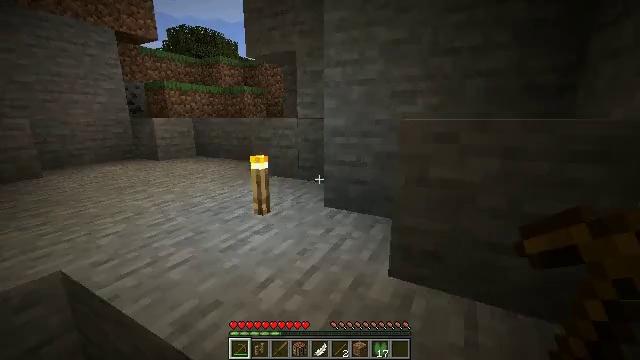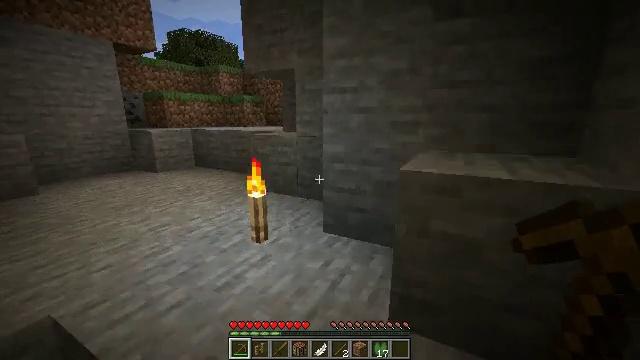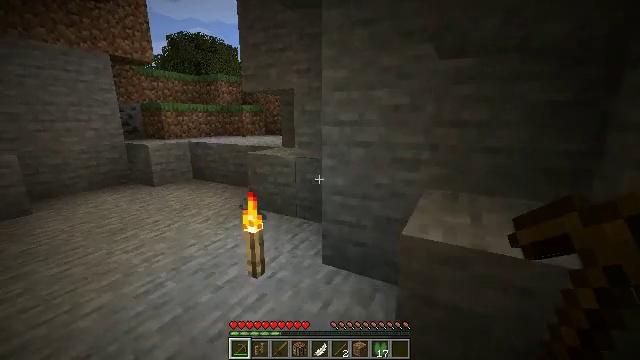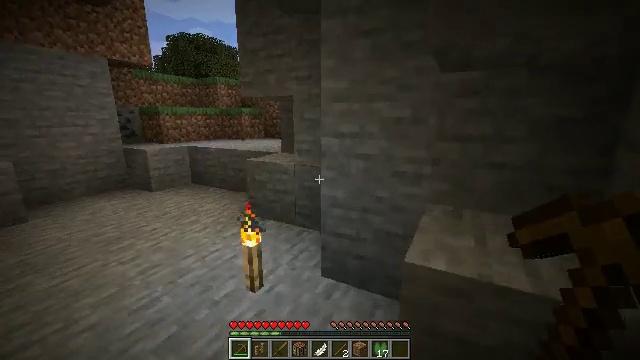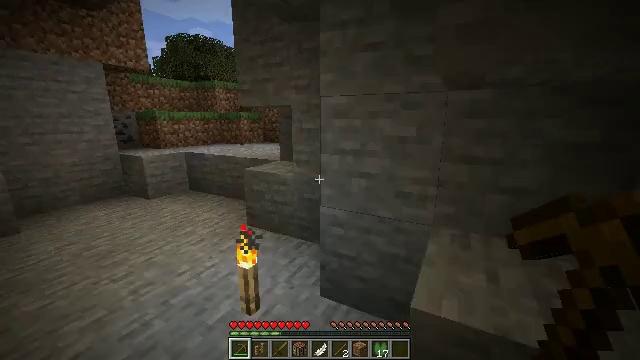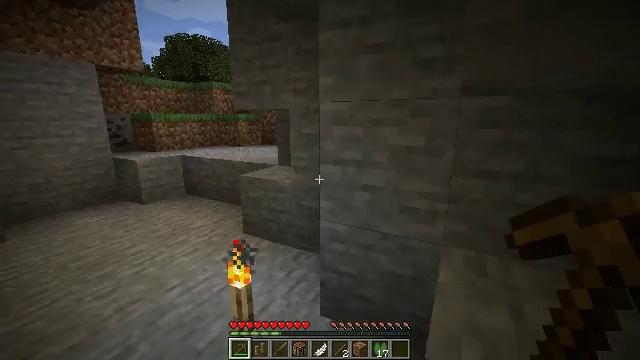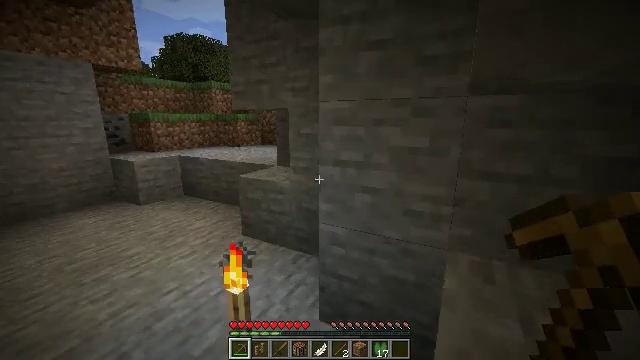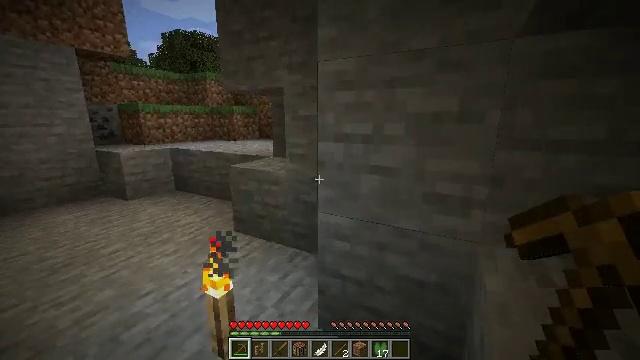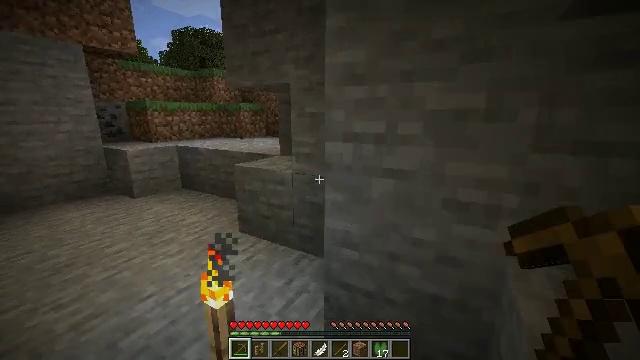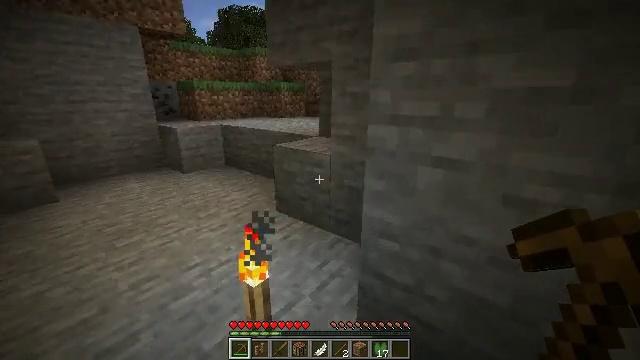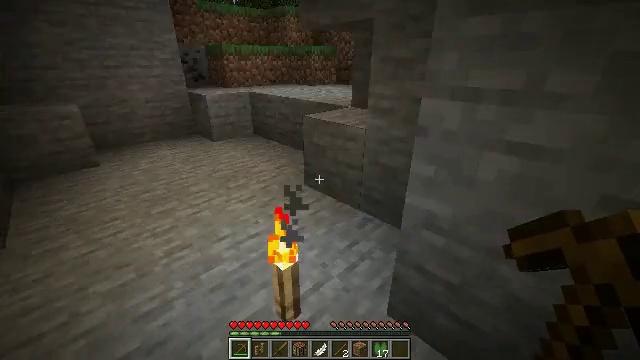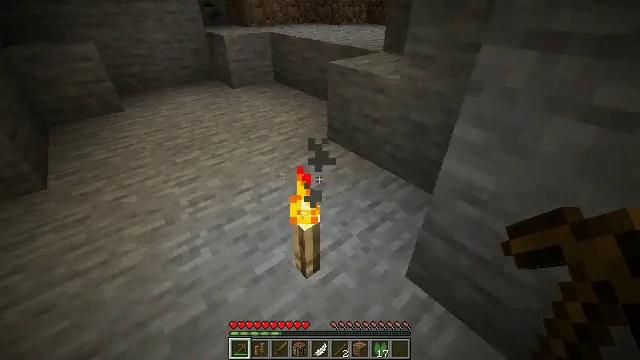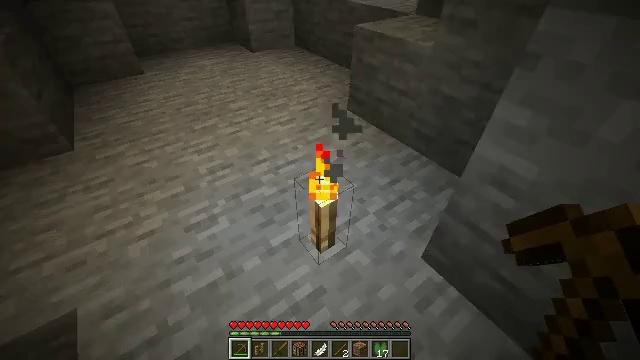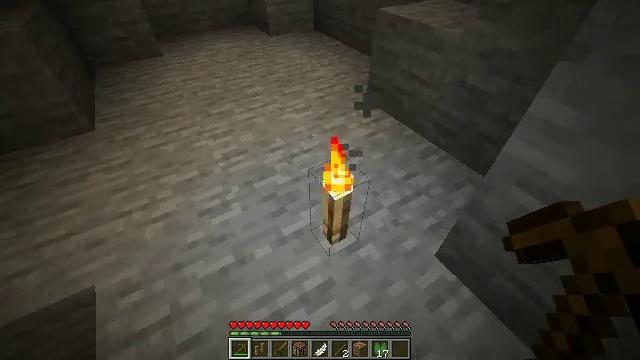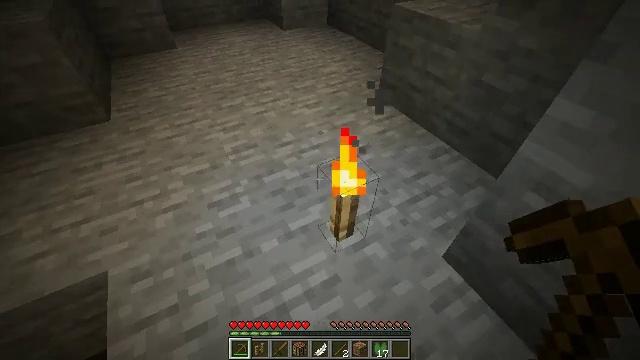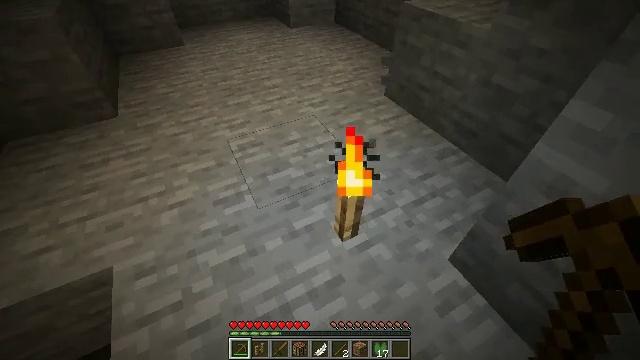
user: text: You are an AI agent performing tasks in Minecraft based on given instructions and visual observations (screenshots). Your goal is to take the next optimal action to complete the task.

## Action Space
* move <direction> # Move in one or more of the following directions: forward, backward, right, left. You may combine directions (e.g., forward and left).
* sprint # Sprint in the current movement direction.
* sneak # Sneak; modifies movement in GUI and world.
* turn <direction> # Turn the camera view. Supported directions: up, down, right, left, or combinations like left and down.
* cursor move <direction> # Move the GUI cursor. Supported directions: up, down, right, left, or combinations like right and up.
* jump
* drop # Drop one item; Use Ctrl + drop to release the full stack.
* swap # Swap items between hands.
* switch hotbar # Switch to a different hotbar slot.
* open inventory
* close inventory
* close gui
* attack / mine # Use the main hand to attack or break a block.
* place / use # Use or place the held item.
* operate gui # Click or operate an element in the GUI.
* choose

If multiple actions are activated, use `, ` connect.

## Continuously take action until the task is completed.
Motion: motion action
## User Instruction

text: Retrieve the torch.
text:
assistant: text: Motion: move forward, jump
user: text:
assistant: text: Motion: move forward, jump
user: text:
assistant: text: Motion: move forward, jump
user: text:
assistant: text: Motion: move forward, jump
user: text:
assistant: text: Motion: move forward, jump
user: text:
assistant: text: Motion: move forward, jump
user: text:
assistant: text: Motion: move forward, jump
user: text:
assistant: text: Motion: move forward, turn left, jump
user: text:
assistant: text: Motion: move forward, turn left and down
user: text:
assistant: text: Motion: move forward, turn left and down
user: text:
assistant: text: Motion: turn left and down
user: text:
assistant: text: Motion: turn left and down
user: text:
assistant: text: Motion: turn left and down
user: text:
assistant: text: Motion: turn left
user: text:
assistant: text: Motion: turn left
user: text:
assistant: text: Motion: no_op
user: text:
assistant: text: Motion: attack / mine
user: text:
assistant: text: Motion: attack / mine
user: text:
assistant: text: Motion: attack / mine
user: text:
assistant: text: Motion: no_op
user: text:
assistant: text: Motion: turn right
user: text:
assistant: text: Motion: turn right
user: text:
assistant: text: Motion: turn right
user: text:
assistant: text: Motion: no_op
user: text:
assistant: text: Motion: no_op
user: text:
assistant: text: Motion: move forward
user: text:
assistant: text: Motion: move forward
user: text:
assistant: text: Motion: move forward
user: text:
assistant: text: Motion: move forward
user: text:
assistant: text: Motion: move forward, attack / mine